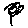
Label: flower